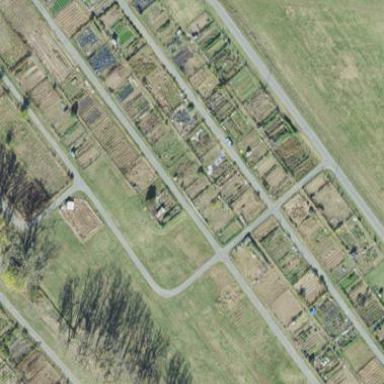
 leisure land intended for communal use."